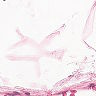
Metastatic tissue present: no